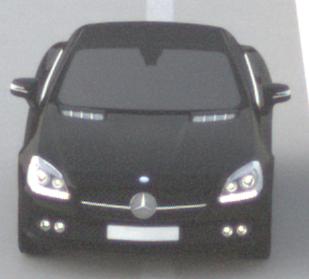
Make: Mercedes-Benz
Model: SLK 200
Detailed model: SLK-Class (172)
Model produced from: 2011/03
Model produced until: 2015/04
Doors: 2
Color: black
Road condition: dry road
Daytime: sunrise or sunset
Contrast: low contrast